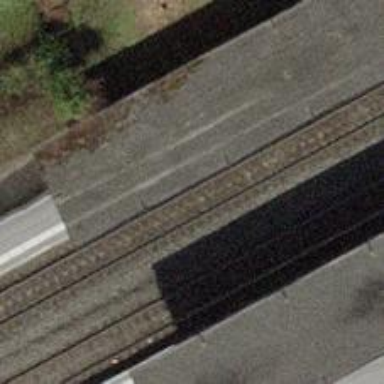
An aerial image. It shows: Stop position for public transport at railway stop.